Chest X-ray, AP view. Patient: 11 years old, sex M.
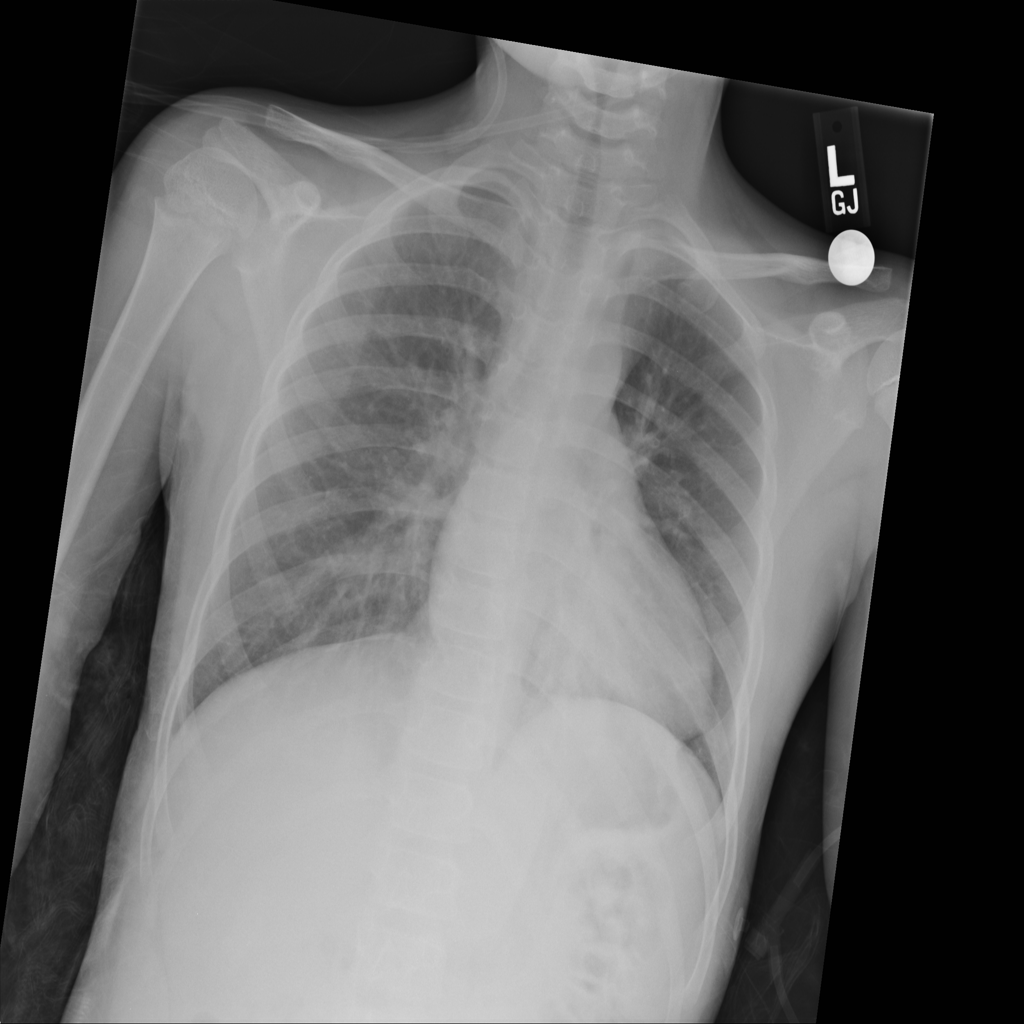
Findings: No Finding